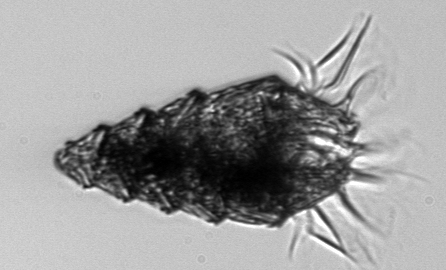
Label: Laboea_strobila